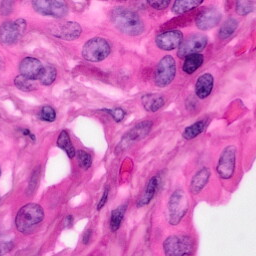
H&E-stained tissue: Pancreatic